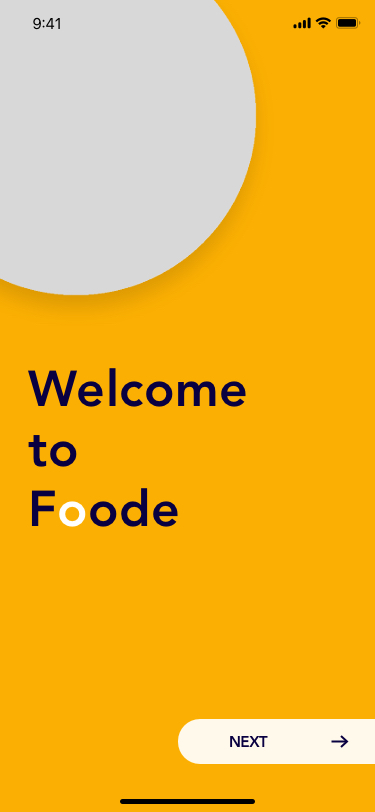
Text in this UI design:
Welcome
to
Foode